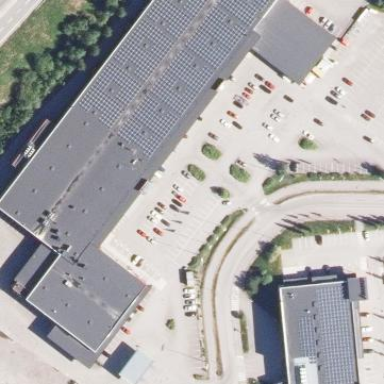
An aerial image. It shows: Parking area with asphalt surface.